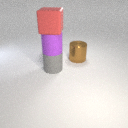
large purple rubber cylinder above large gray rubber cylinder